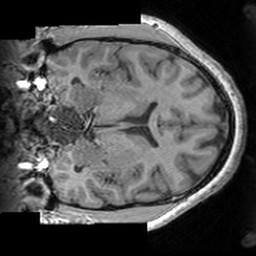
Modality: T1w
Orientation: coronal
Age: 24
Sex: male
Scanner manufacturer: siemens
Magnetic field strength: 3 T
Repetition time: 1.63 s
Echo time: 0.00311 s